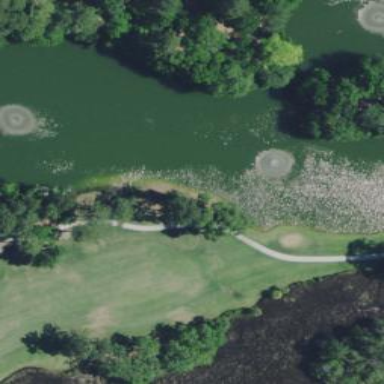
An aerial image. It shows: Water basin designed for aeration.